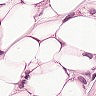
Metastatic tissue present: yes